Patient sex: M
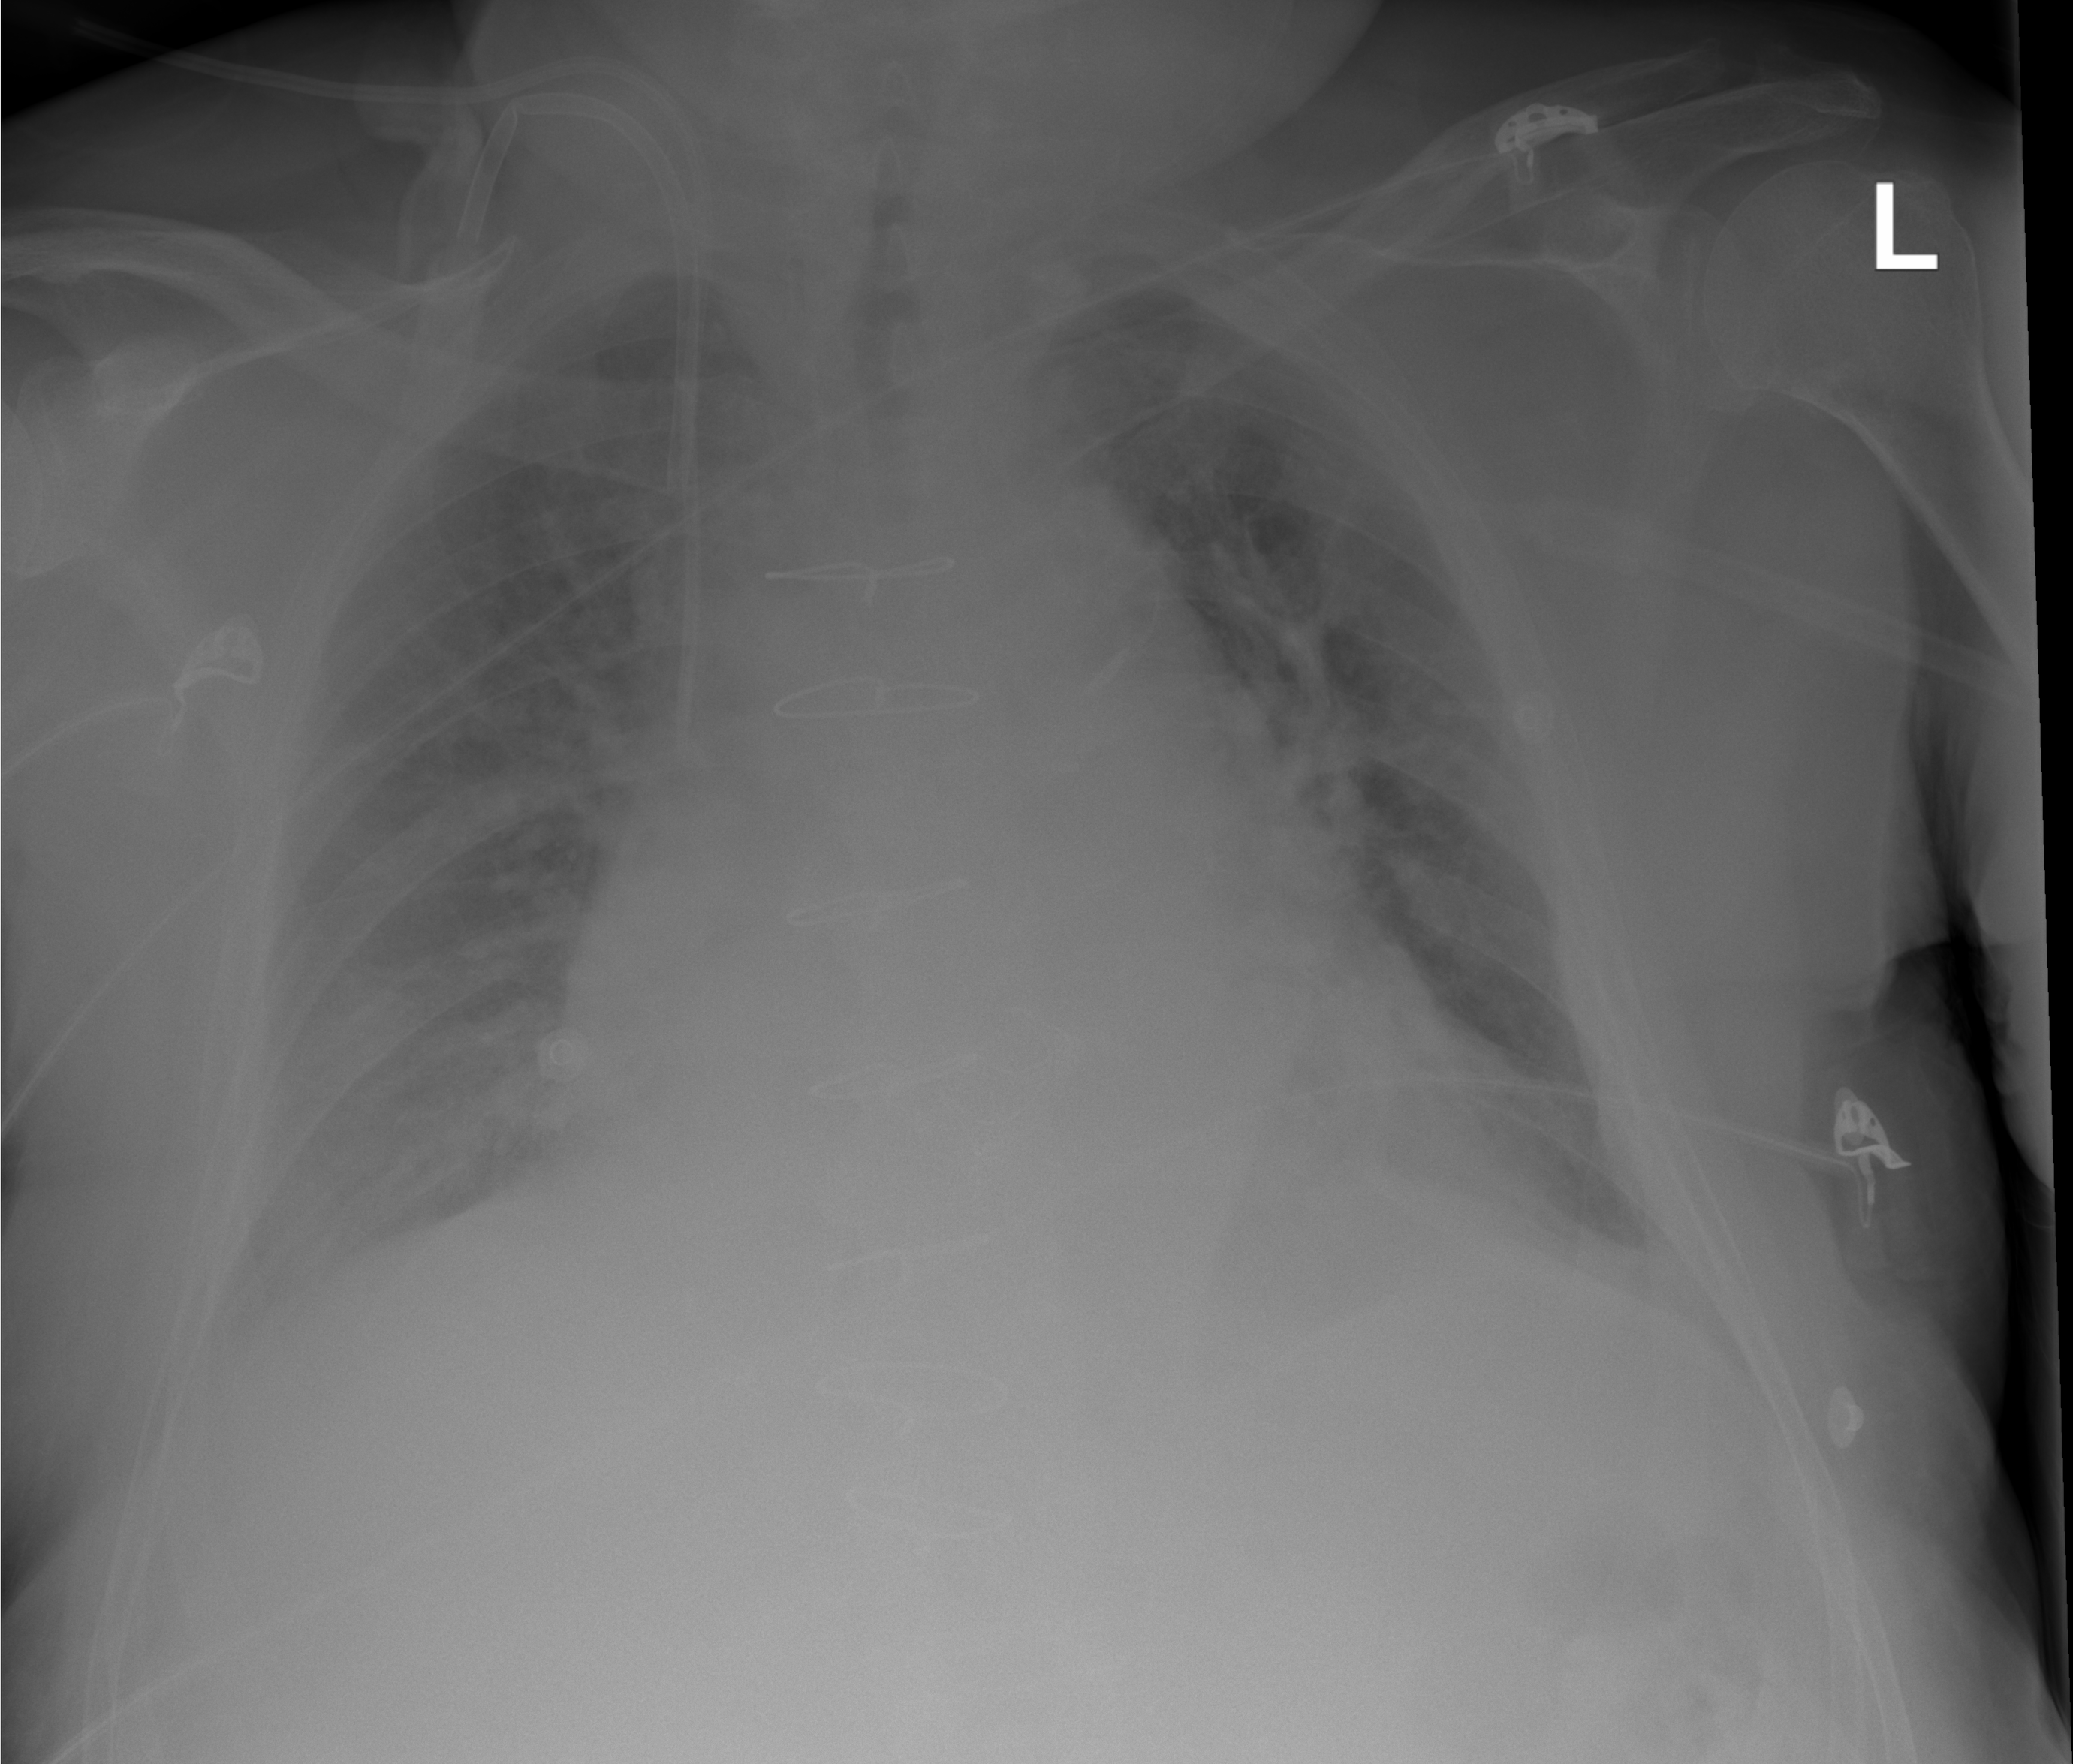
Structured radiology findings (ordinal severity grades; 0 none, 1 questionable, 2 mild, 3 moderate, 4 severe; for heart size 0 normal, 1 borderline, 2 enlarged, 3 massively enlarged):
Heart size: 2
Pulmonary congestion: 2
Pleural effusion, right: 1
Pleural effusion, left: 1
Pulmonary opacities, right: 0
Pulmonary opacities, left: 0
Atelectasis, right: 1
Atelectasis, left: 1